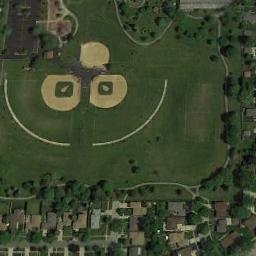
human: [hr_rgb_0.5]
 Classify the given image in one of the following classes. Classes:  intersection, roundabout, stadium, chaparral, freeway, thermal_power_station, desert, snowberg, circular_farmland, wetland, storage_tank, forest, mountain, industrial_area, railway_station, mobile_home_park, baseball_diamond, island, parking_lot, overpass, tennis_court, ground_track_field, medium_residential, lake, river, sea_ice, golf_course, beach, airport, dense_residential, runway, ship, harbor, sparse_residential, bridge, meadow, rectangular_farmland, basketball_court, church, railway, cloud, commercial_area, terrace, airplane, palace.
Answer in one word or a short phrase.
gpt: baseball_diamond